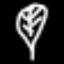
Label: leaf